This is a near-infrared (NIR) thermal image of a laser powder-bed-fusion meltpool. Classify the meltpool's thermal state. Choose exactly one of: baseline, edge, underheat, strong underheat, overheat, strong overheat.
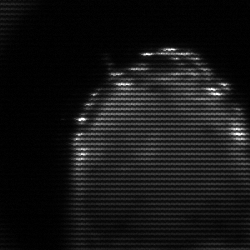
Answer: edge